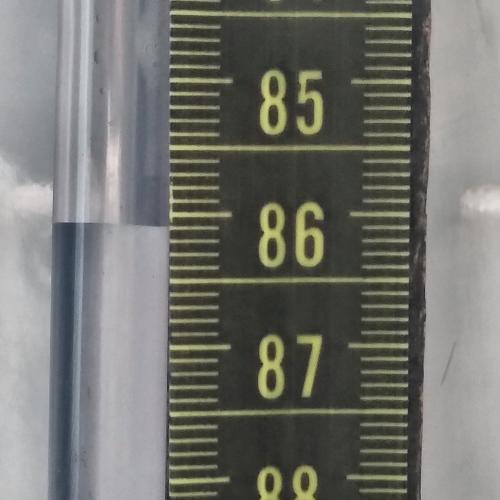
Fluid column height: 86.1 cm